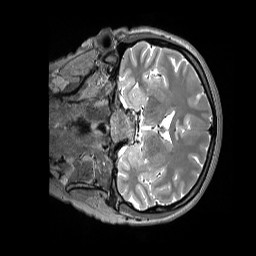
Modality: T2w
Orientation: coronal
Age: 24
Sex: female
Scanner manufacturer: siemens
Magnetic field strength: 3 T
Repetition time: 3.2 s
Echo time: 0.408 s